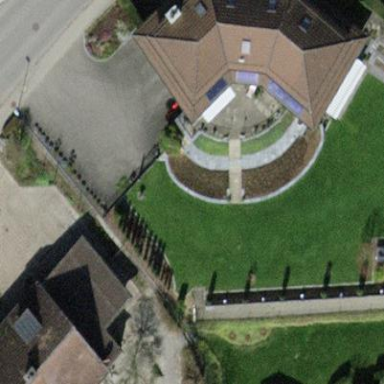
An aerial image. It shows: Detached building with hipped roof shape.